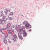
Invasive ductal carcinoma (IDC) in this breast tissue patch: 0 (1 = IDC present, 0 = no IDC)